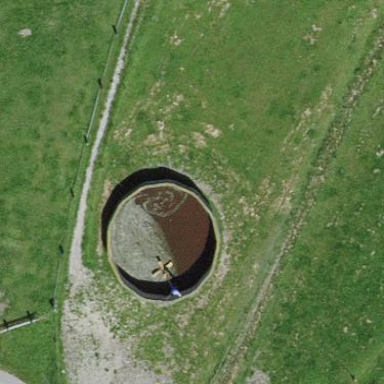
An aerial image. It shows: Slurry tank building.